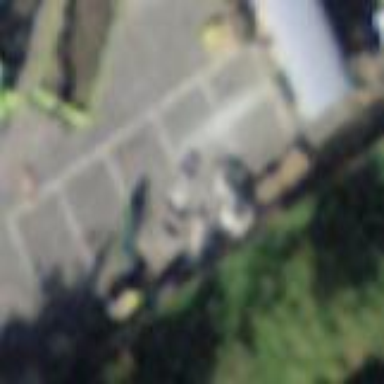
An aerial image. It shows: Parking area with asphalt surface.